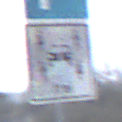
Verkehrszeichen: CarsharingfahrzeugeFrei
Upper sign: Parken
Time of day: MorningAfternoon
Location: Outdoor (Suburban)
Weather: Overcast
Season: NotSpecified
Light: Natural